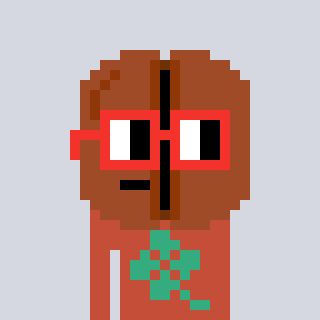
a pixel art character with square red glasses, a coffeebean-shaped head and a rust-colored body on a cool background